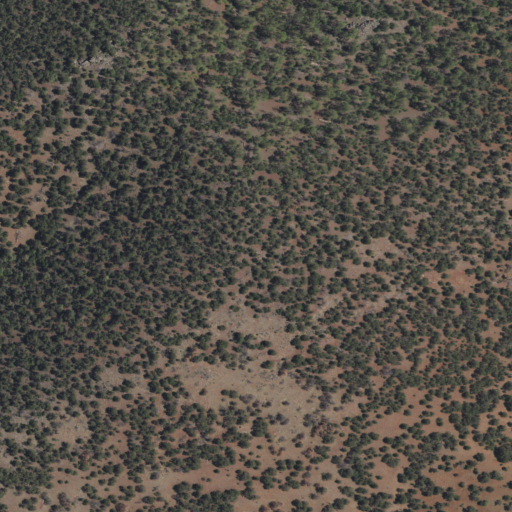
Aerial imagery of mountain in New Mexico named La Jara Mesa containing evergreen forest and shrub